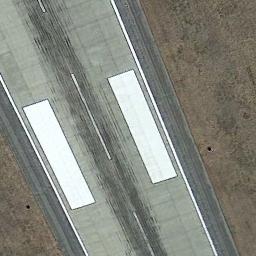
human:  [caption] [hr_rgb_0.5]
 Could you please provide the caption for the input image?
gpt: The grass is around the runway .

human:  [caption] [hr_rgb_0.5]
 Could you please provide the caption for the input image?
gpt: The runway goes through the clearing and two aiming point markings are on the runway .

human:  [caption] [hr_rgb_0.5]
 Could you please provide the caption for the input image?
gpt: The runway is on the bare land .

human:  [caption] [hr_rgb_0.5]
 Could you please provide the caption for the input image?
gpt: Next to the runway is brown bare ground with white short and thick markings on the runway .

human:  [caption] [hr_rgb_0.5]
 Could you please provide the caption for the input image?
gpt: There are brown bare land beside the runway .